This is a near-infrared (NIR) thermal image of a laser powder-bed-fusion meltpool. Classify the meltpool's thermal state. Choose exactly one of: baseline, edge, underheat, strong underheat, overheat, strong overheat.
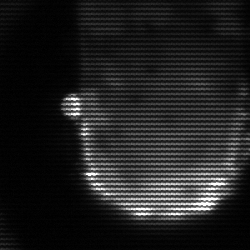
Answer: baseline